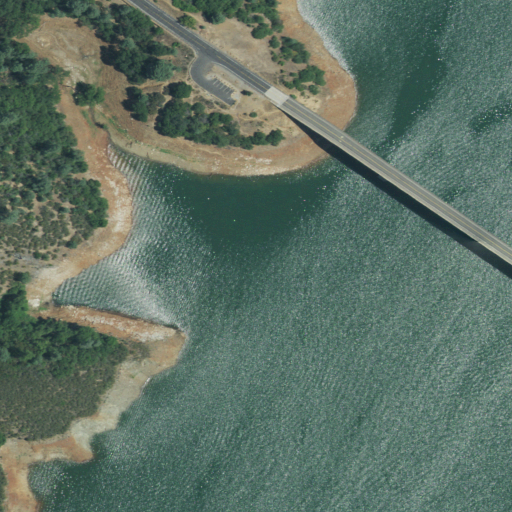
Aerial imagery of valley in California named Rich Gulch containing open water, shrub, mixed forest, open development, low intensity development, grassland, medium intensity development, deciduous forest, and evergreen forest